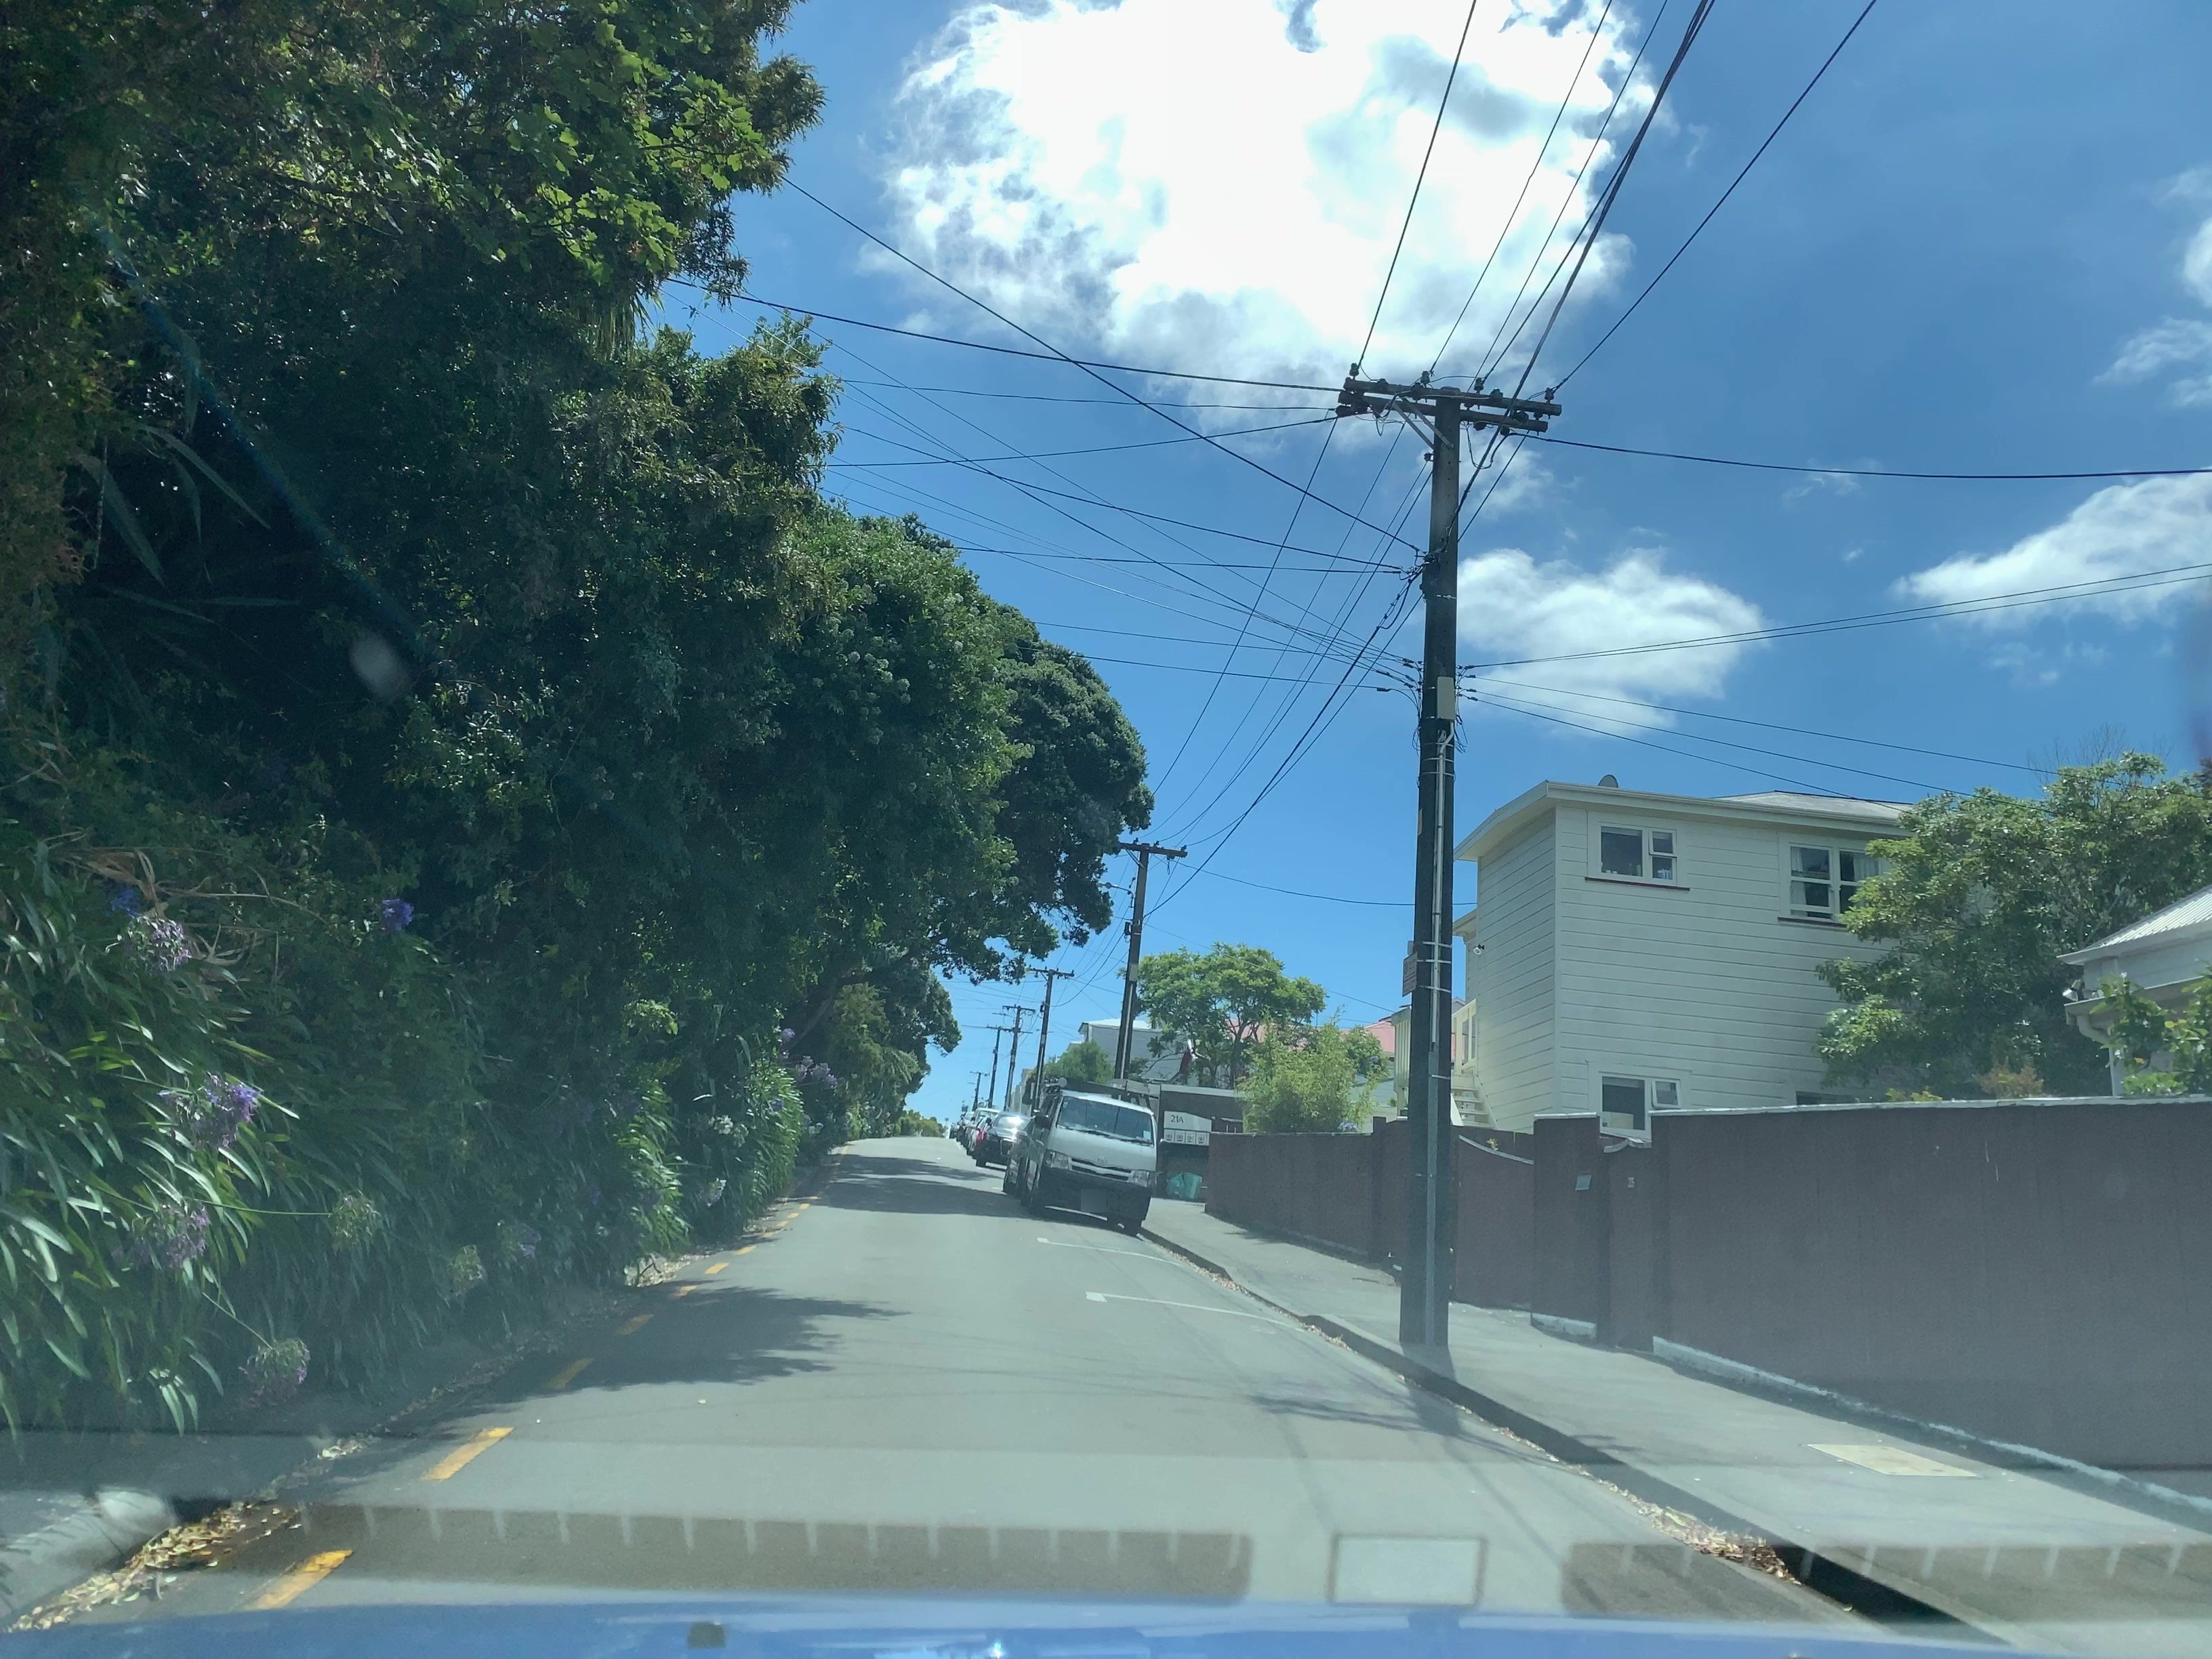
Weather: clear
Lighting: day
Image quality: good
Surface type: driving surface
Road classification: residential, steps
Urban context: urban centre
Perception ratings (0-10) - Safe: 4.6, Lively: 5.96, Beautiful: 2.4, Boring: 4.18, Depressing: 6.76, Wealthy: 1.43